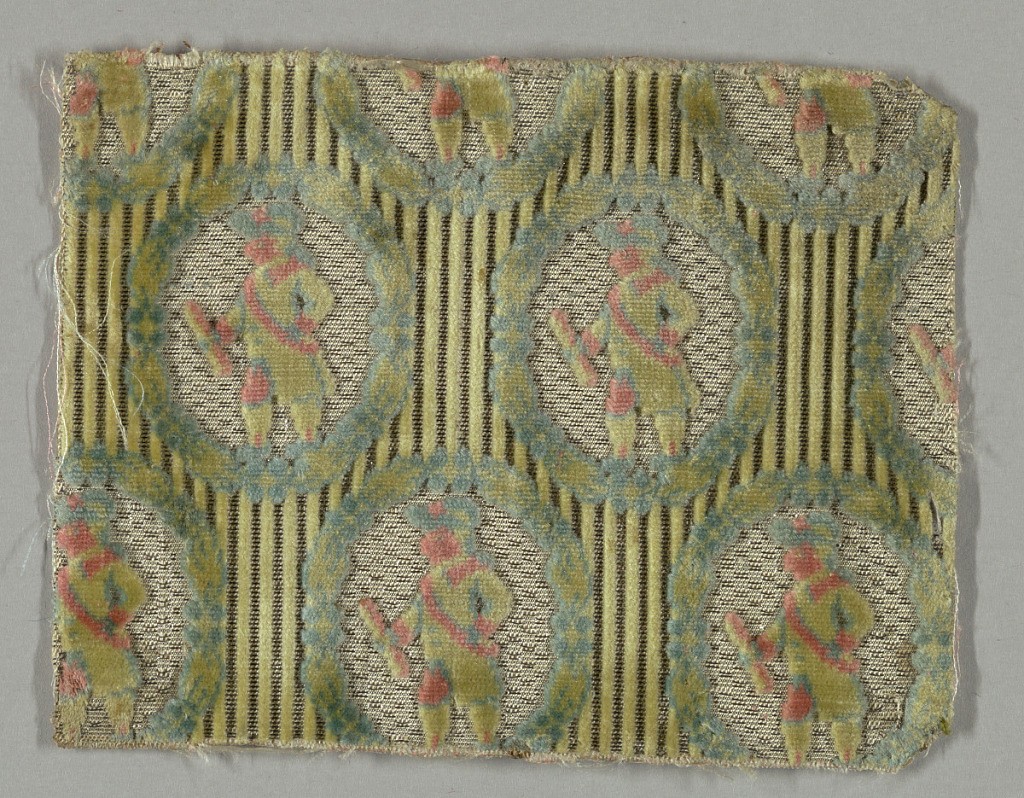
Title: Fragment
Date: late 18th century
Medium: silk, metallic thread Technique: cut supplementary warp pile (velvet) in a twill foundation
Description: Fragment of "velours miniatures" with oval flower wreaths framing a uniformed man in profile. Background has thin green cut velvet stripes that alternate with off-white stripes shot with silver threads.